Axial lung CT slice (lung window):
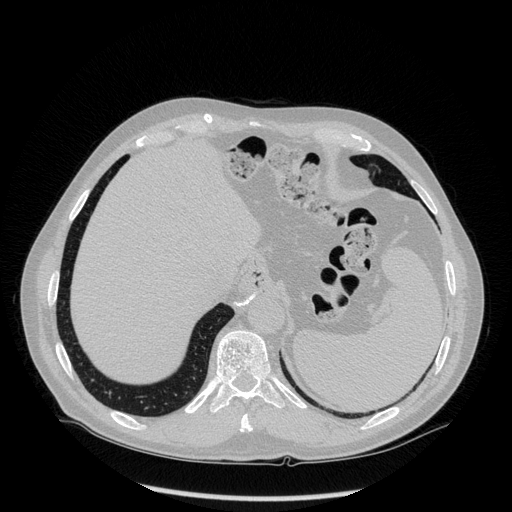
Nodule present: no